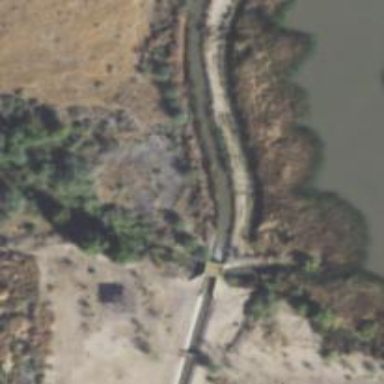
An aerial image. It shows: Culvert underpass for canal.